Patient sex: F
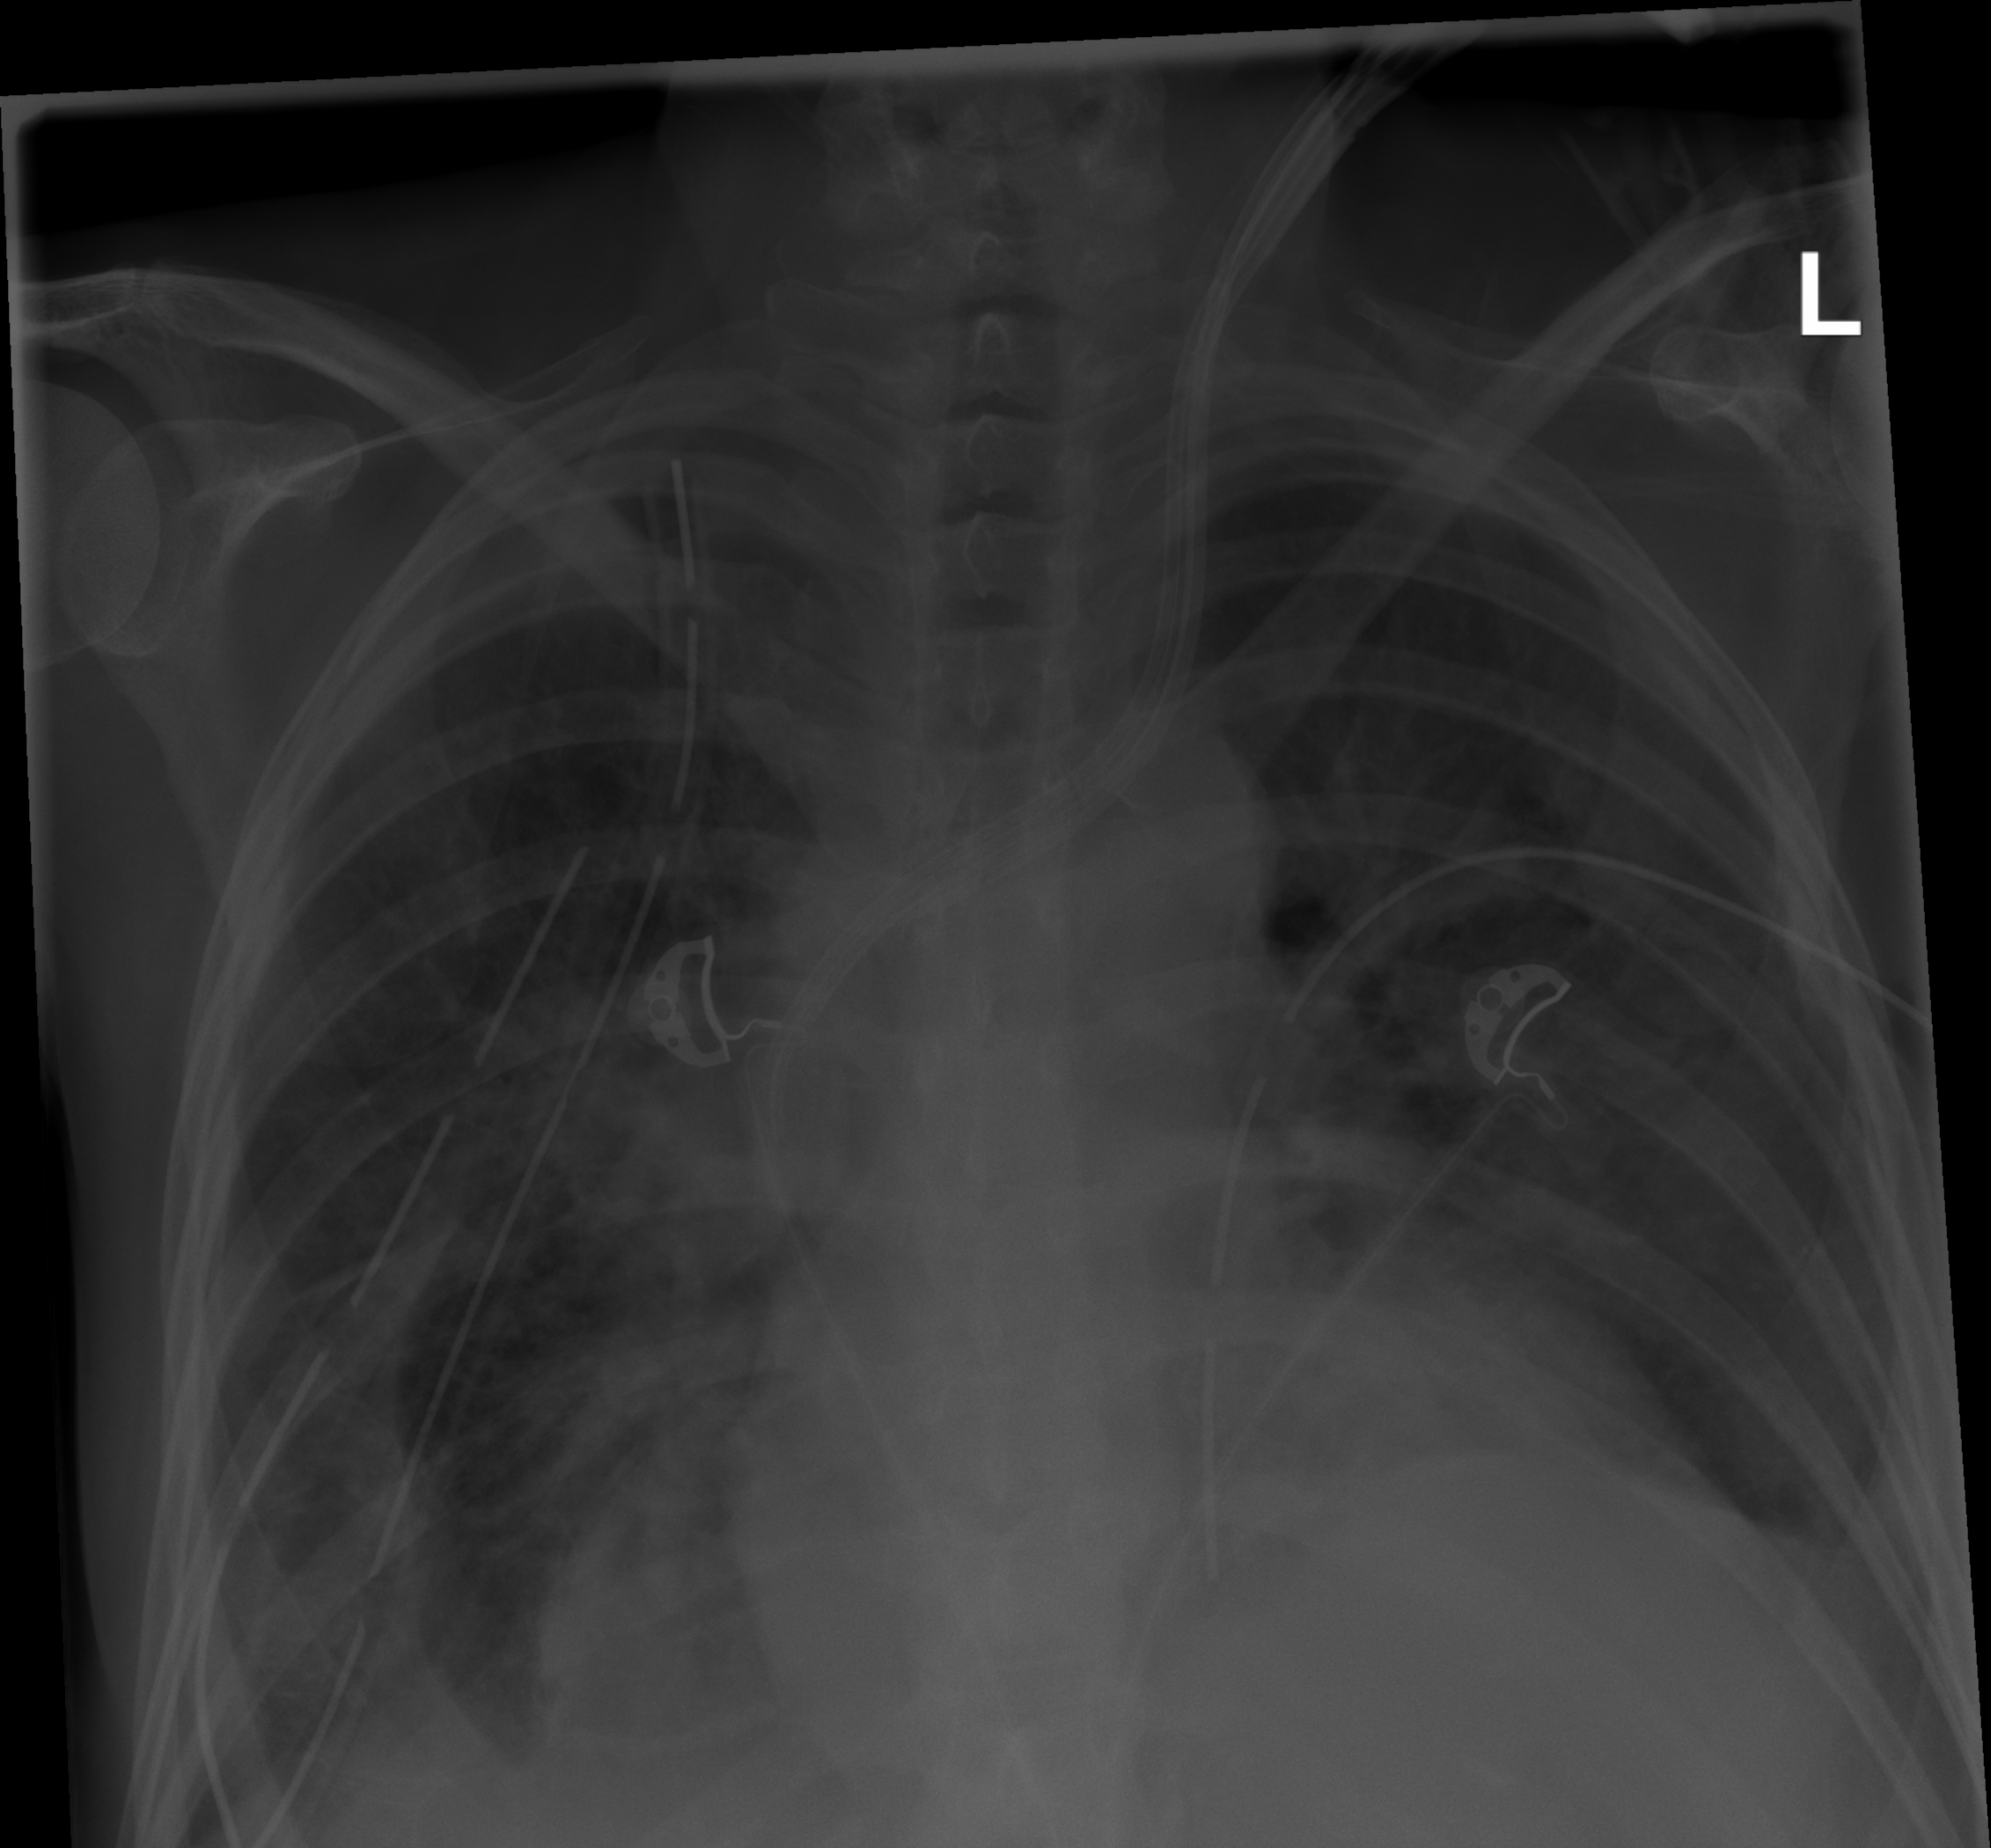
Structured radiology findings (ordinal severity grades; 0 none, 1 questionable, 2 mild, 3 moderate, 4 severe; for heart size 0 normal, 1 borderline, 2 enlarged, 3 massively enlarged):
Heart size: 2
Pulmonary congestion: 2
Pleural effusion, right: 0
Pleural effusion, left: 2
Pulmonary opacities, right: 2
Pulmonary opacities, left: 0
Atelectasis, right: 3
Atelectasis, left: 2